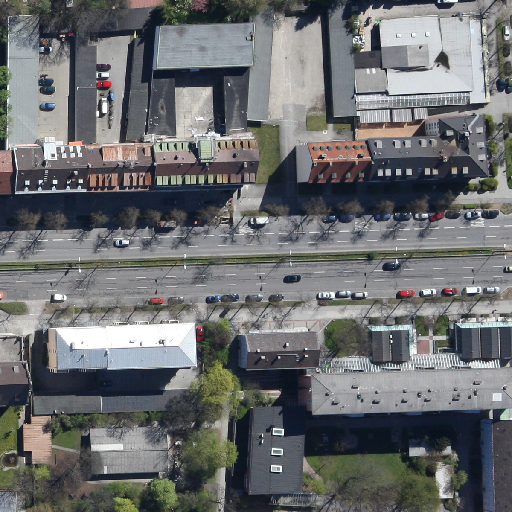
Referring expression: vehicle in the parking area